Field crop: maize
Growth stage: 2
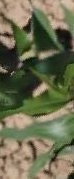
Species: maize